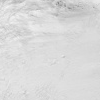
Atmospheric dust classification: not_dusty